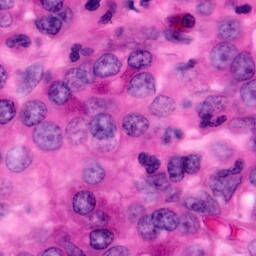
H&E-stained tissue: Pancreatic